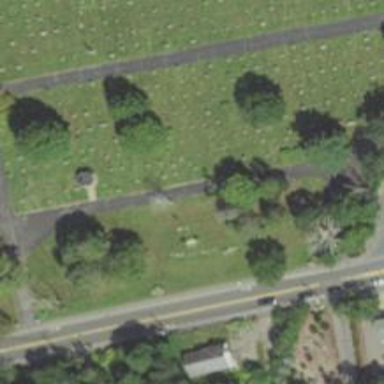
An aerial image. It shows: Historic memorial.